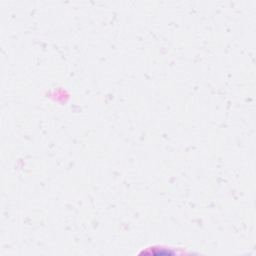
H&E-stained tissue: Breast